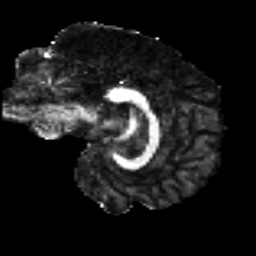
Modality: FA
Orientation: sagittal
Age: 26
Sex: male
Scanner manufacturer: ge
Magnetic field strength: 3 T
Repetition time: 7.8 s
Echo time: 0.0618 s